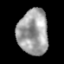
Tissue: lung
Cell type: Epithelial cells
Senescence score: 0.1884
Nuclear area (px): 1362
Mean DAPI intensity: 159.286